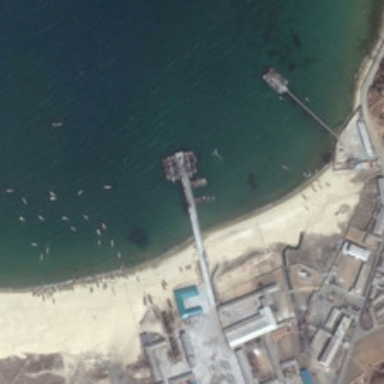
Many boats are near a port with many buildings .